Question: I cannot get the colorbar on imshow graphs like this one to be the same height as the graph, short of using Photoshop after the fact. How do I get the heights to match?
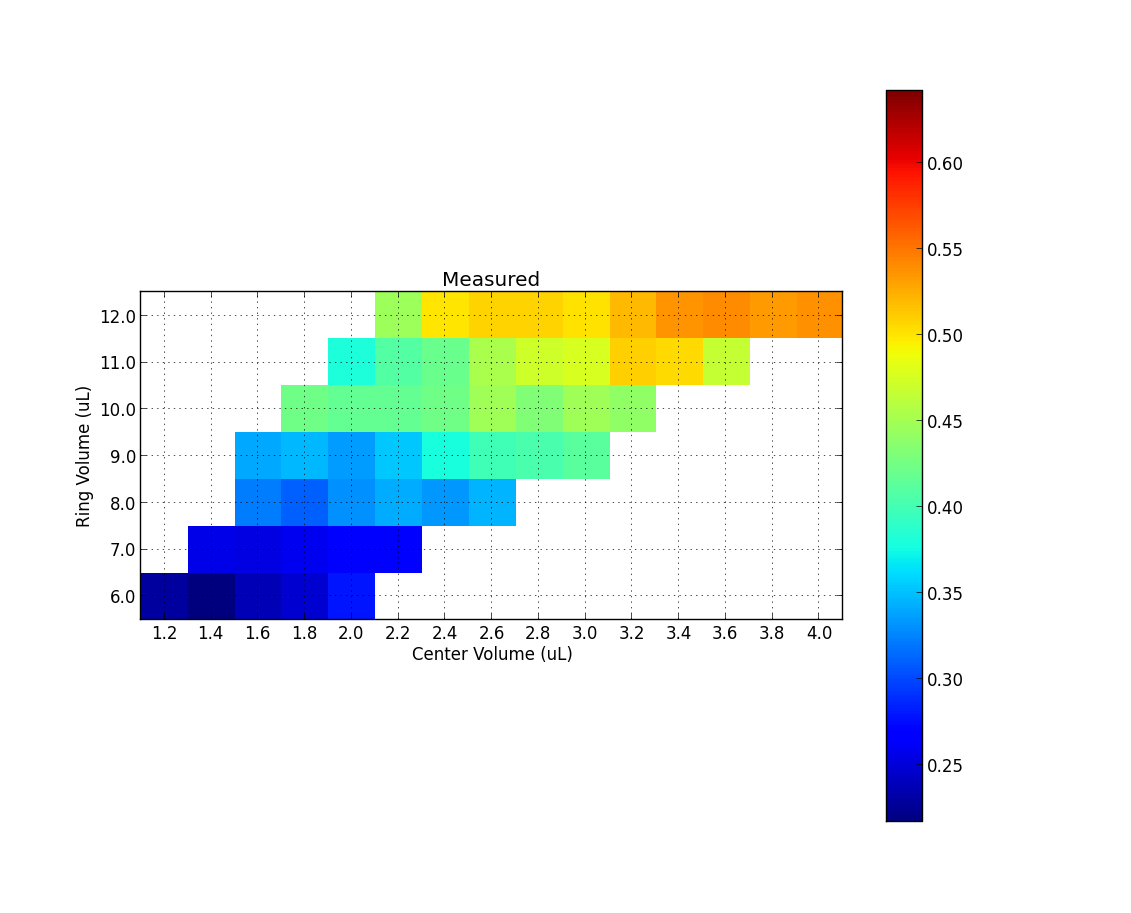
Answer: You can do this easily with a matplotlib <URL>.
The example from the linked page also works without using subplots:
'''
import matplotlib.pyplot as plt
from mpl_toolkits.axes_grid1 import make_axes_locatable
import numpy as np
plt.figure()
ax = plt.gca()
im = ax.imshow(np.arange(100).reshape((10,10)))
# create an axes on the right side of ax. The width of cax will be 5%
# of ax and the padding between cax and ax will be fixed at 0.05 inch.
divider = make_axes_locatable(ax)
cax = divider.append_axes("right", size="5%", pad=0.05)
plt.colorbar(im, cax=cax)
'''
<URL>